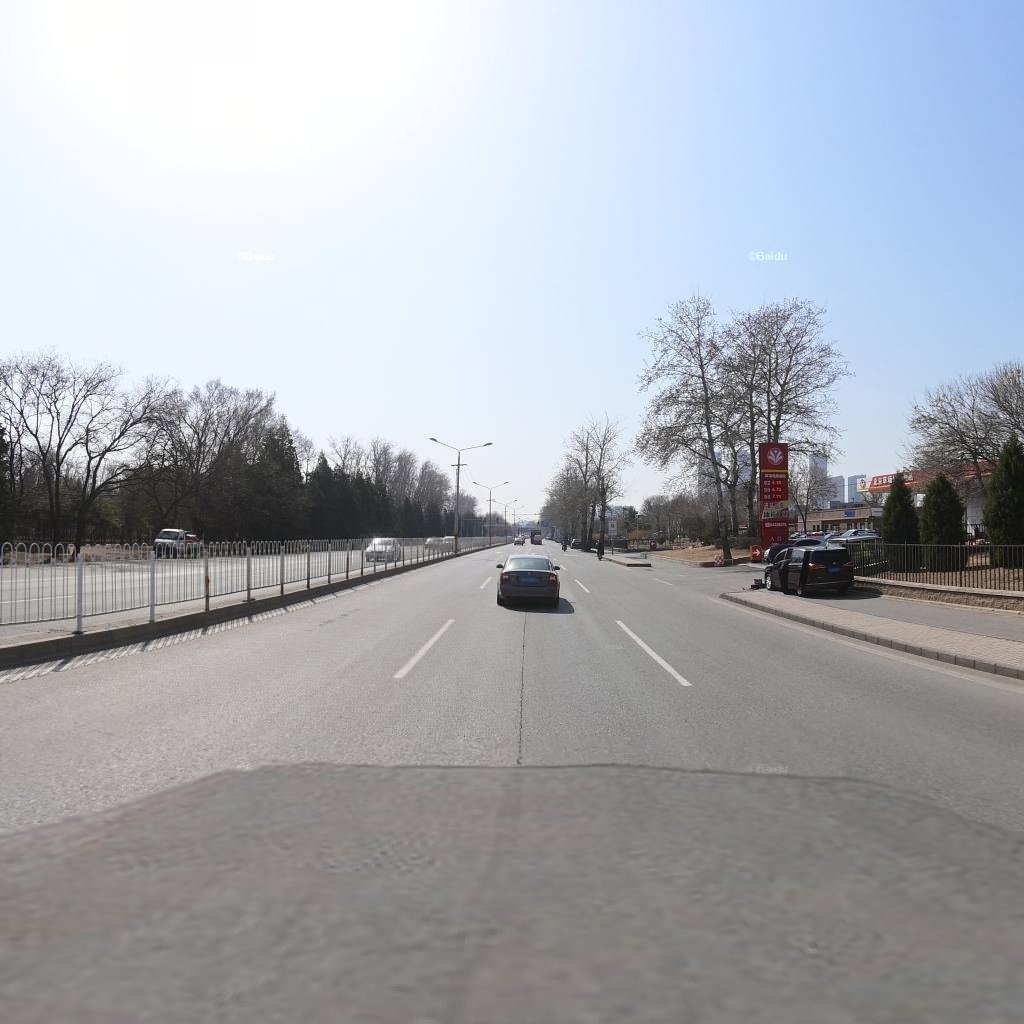
Region: Chaoyang
Road damage annotations: longitudinal crack